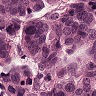
Metastatic tissue present: yes